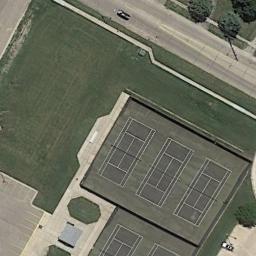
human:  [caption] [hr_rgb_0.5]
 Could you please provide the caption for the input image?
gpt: The tennis courts are surrounded by grass .

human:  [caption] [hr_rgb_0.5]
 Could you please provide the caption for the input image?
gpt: The tennis court is on the grass next to roads .

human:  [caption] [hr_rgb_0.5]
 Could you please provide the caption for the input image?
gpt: Tennis court on the lawn next to the road .

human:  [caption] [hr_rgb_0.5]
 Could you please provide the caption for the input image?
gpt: There are two green tennis courts in the middle of the grass .

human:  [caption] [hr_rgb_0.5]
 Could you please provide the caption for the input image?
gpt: The tennis courts are on a green meadow .